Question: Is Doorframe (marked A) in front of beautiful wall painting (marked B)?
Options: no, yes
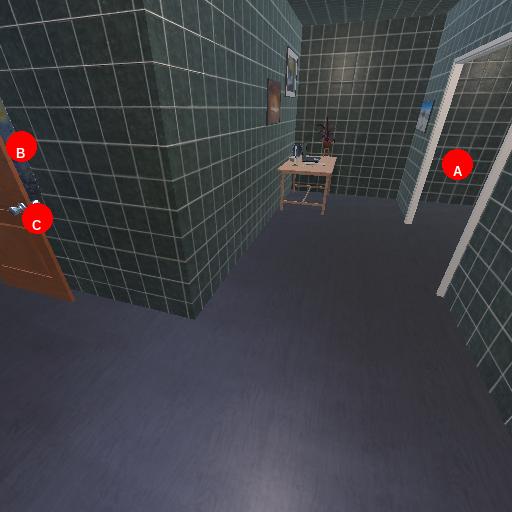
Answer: no